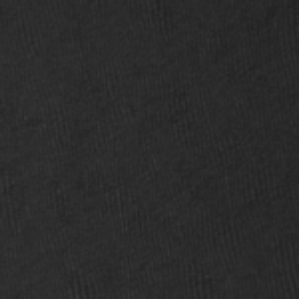
Label: frost